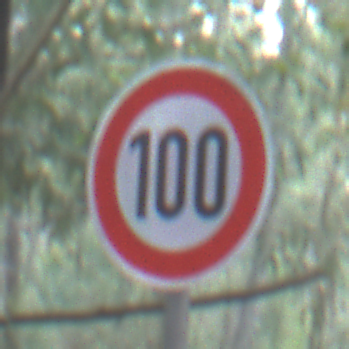
Verkehrszeichen: Geschwindigkeit100
Umgebung: Outdoor, Nature
Tageszeit: SunriseSunset
Wetter: NotSpecified
Licht: Natural
Jahreszeit: Autumn
Kontrast: MediumContrast